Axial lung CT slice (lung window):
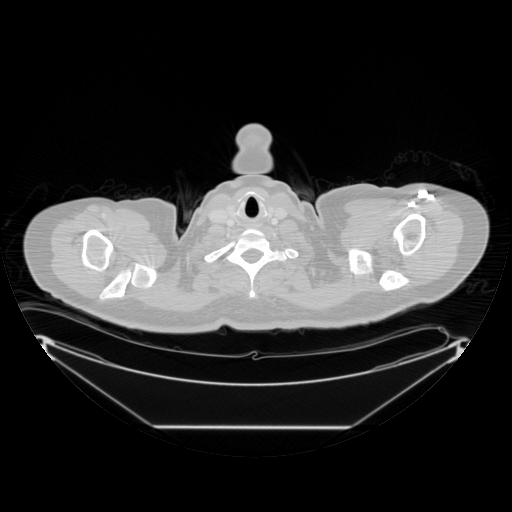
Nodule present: no